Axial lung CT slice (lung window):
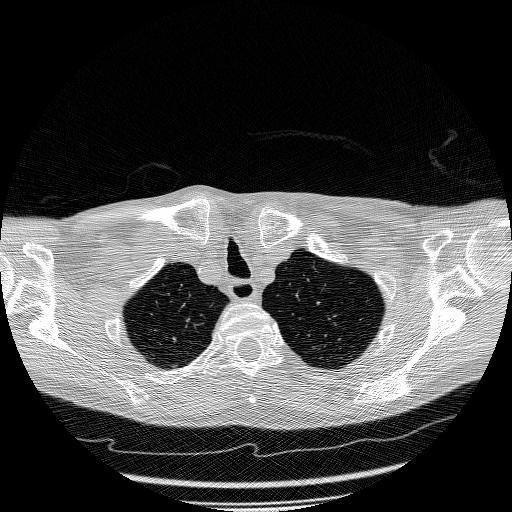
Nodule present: no